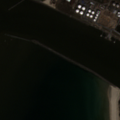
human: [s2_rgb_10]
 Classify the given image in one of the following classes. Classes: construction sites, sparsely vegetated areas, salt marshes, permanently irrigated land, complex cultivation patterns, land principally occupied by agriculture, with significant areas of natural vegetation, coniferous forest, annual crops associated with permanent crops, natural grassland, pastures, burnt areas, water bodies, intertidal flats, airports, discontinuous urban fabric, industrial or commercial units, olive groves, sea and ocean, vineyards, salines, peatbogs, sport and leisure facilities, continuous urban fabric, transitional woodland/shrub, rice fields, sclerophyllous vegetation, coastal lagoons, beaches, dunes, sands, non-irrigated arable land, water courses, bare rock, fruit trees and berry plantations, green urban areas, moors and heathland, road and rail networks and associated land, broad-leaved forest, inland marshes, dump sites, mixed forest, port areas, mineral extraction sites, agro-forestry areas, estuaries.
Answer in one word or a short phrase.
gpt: discontinuous urban fabric, port areas, beaches, dunes, sands, coastal lagoons, sea and ocean